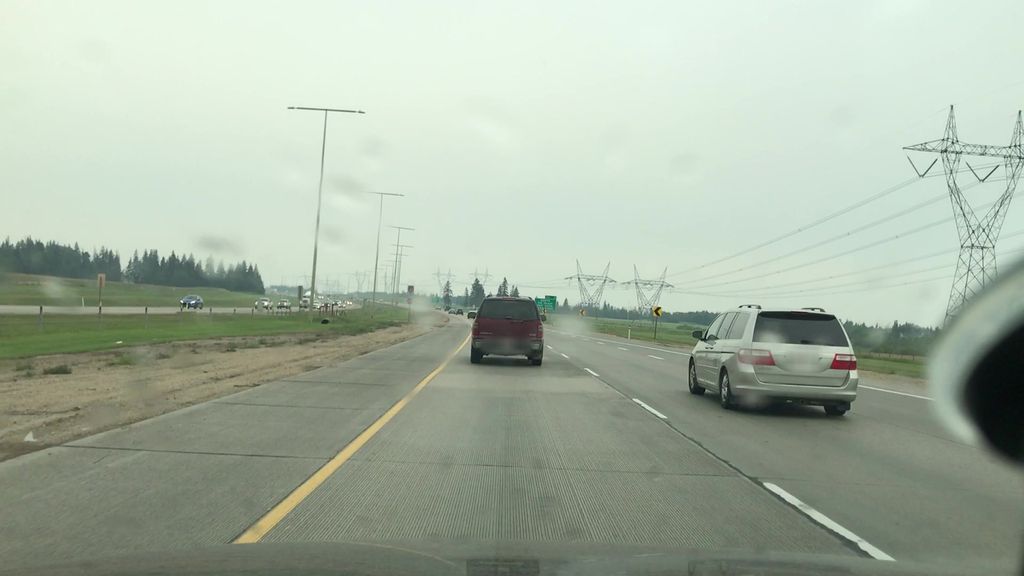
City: edmonton